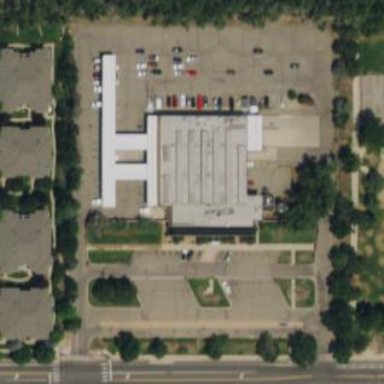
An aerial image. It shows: Public post office building.